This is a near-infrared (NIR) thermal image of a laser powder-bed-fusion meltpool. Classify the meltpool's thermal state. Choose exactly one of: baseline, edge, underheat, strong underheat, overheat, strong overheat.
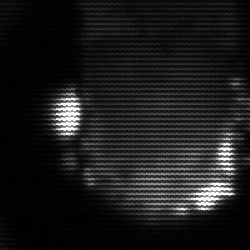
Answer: baseline